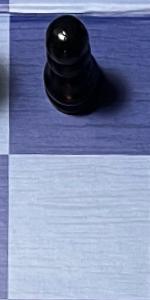
Label: Empty